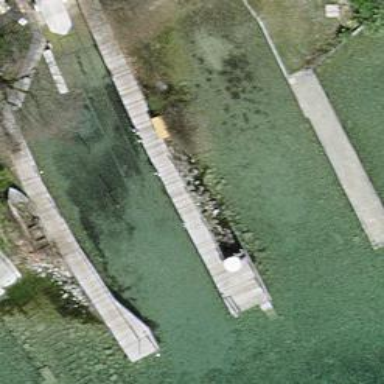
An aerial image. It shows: Man-made pier.